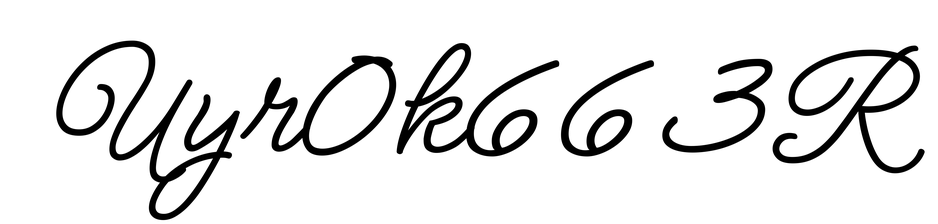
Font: MeowScript-Regular